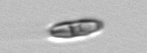
Label: pennate